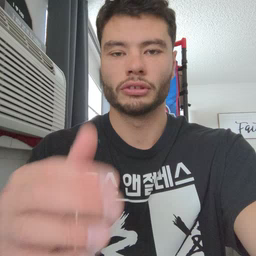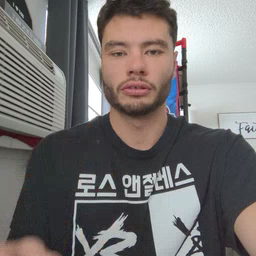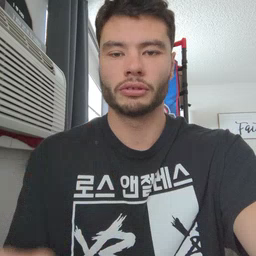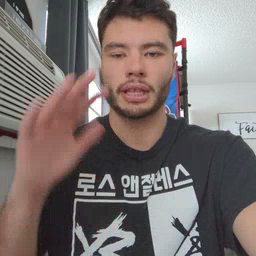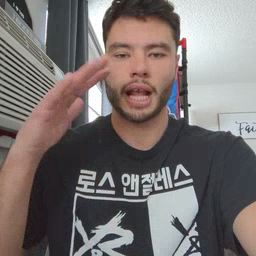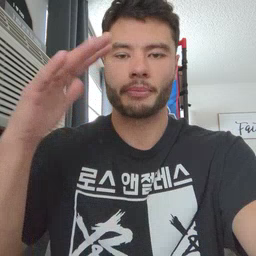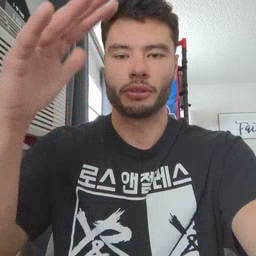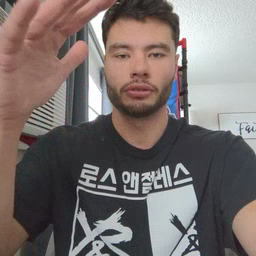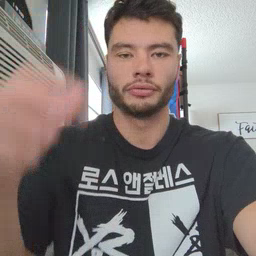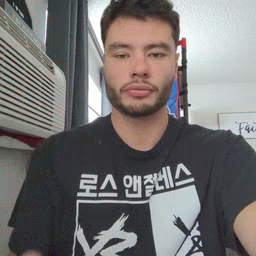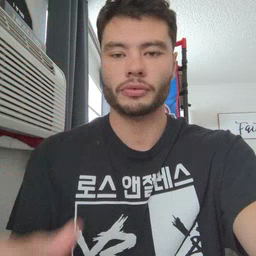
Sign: helicopter